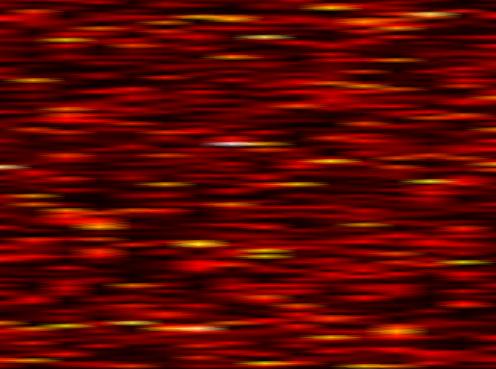
Label: OFDM